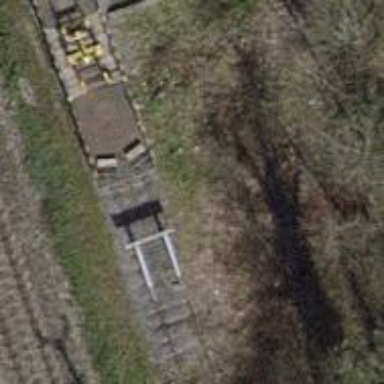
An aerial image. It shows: Railway buffer stop.